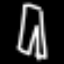
Label: pants